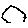
Label: hexagon